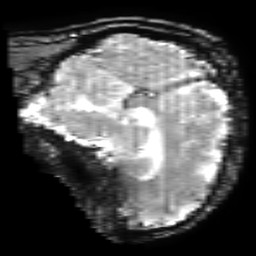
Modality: T2starw
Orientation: sagittal
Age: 40
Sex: male
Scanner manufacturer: ge
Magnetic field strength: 3 T
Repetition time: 0.65 s
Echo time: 0.02 s